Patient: sex F, age 43
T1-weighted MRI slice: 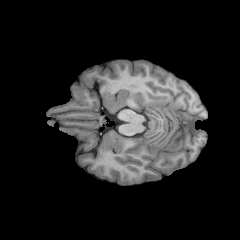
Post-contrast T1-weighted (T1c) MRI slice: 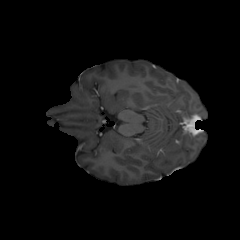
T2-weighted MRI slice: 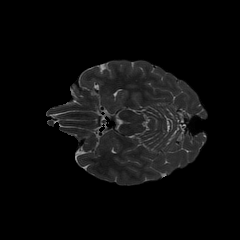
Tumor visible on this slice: no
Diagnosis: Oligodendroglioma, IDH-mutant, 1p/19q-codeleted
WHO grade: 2